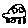
Label: car